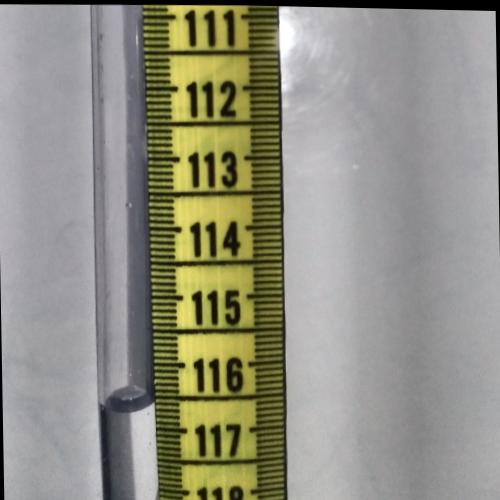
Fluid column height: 116.6 cm